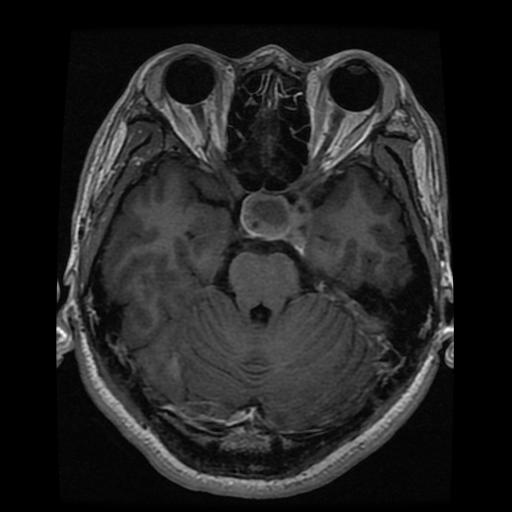
Label: pituitary